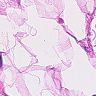
Metastatic tissue present: no